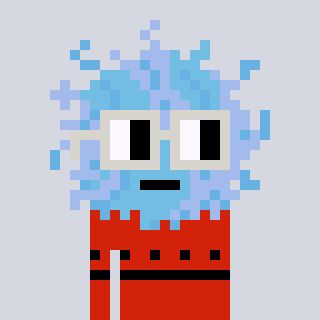
a pixel art character with square light gray glasses, a lint-shaped head and a red-colored body on a cool background